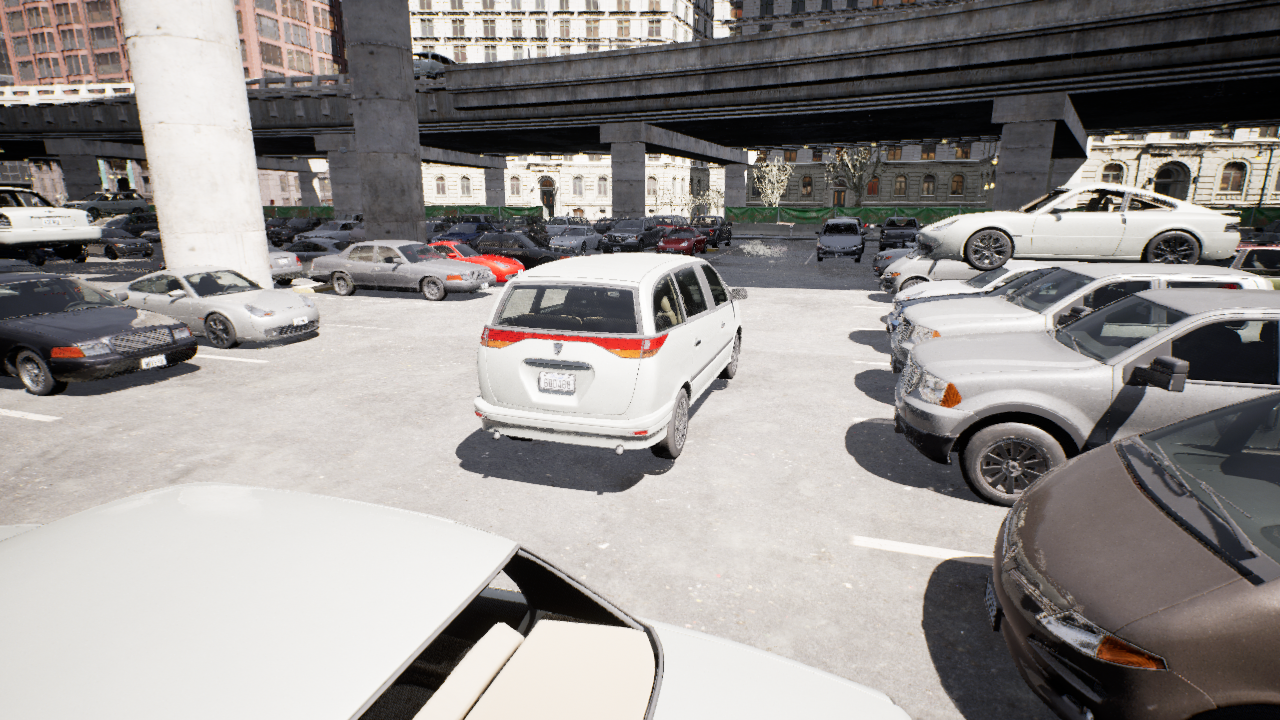
Venue: arterial
Lighting: clear day
Vehicle rig: minivan